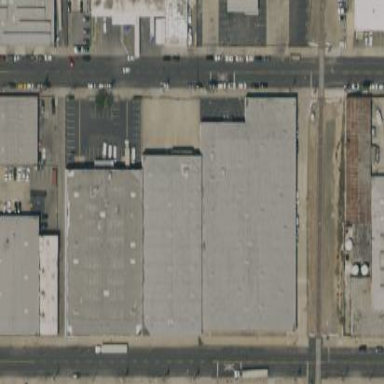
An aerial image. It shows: Warehouse.